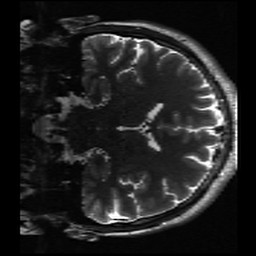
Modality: inplaneT2
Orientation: coronal